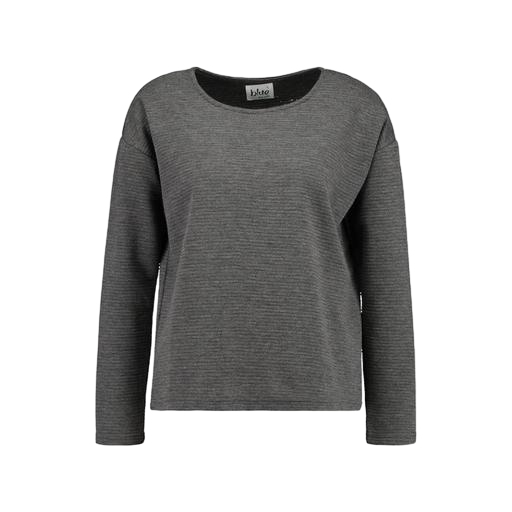
longsleeve t-shirt, textured tee, longer-sleeved and dark grey, white background